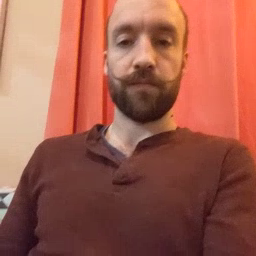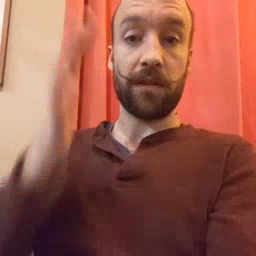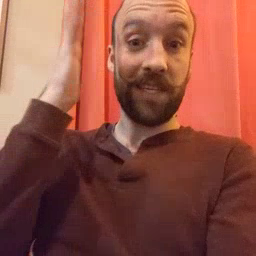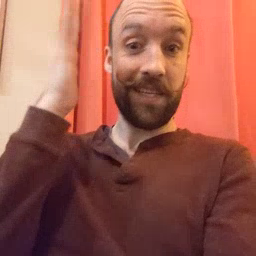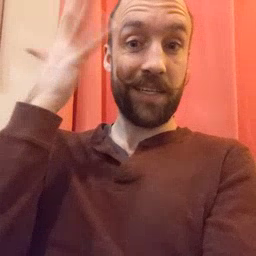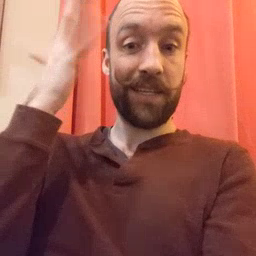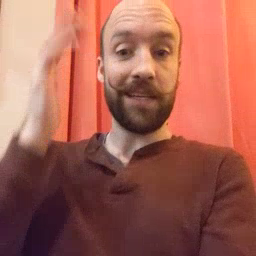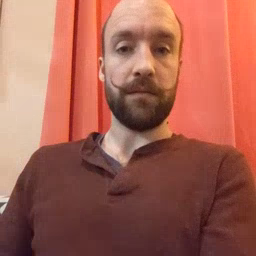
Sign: tree